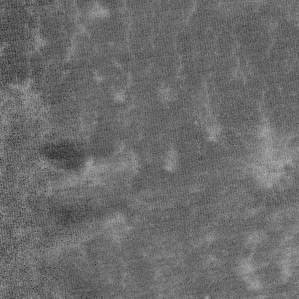
Label: frost